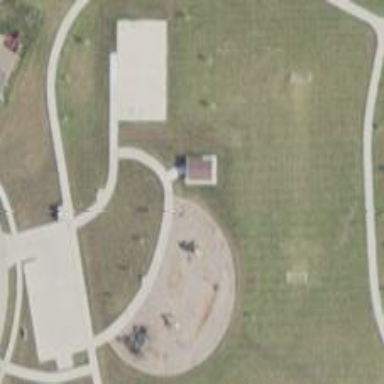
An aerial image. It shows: Playground with woodchips surface. The playground has specific theme.